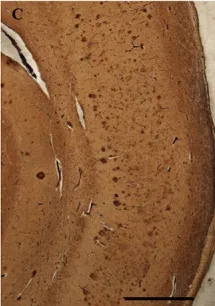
Detection of amyloid plaques in the patient's CNS. (C) Bielschowsky stain of CA1 and subiculum demonstrates numerous amyloid plaques. Bar = 1 mm.
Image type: medical_photograph (other_medical_photograph)